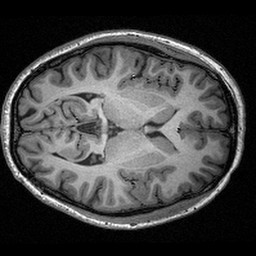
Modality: T1w
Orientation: axial
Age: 20
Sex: female
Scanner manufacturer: siemens
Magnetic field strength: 3 T
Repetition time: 2.53 s
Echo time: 0.00309 s